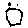
Label: hexagon